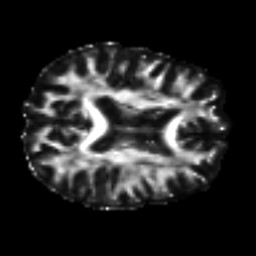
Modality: FA
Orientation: axial
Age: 46
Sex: female
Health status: healthy
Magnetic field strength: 3 T
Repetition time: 8.4 s
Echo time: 0.0926 s